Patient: sex F, age 71
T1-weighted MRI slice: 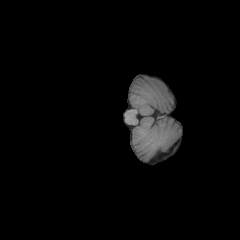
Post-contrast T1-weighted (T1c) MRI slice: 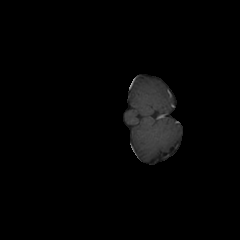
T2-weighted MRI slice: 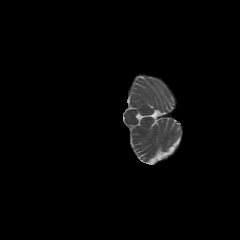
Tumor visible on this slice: no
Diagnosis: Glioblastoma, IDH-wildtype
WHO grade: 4